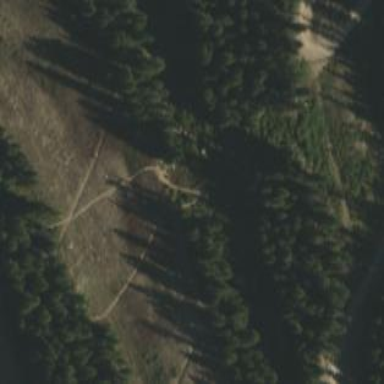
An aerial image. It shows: Evergreen woodland area.